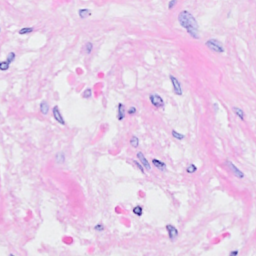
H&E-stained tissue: Breast